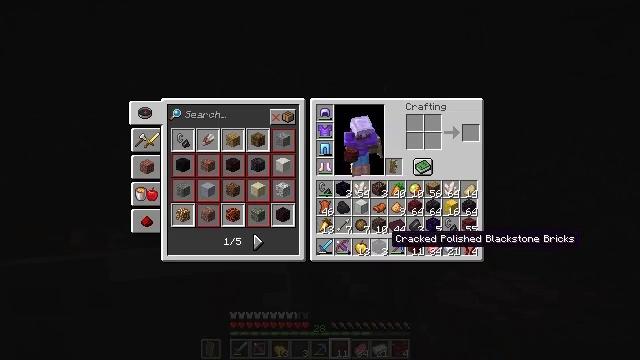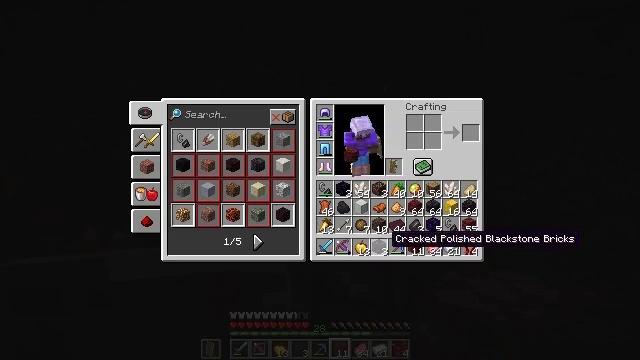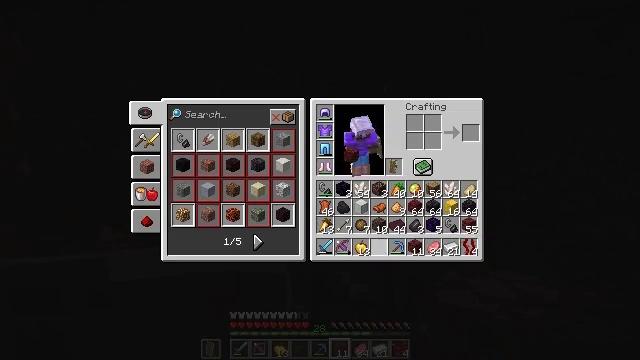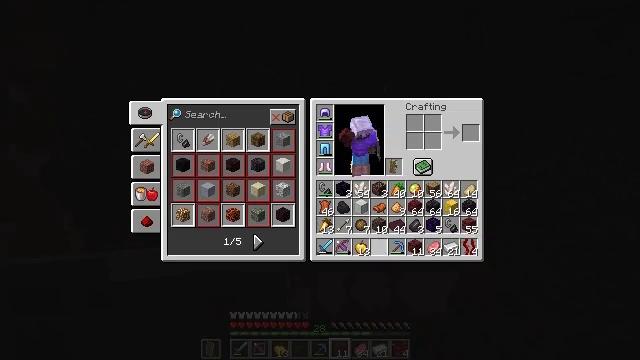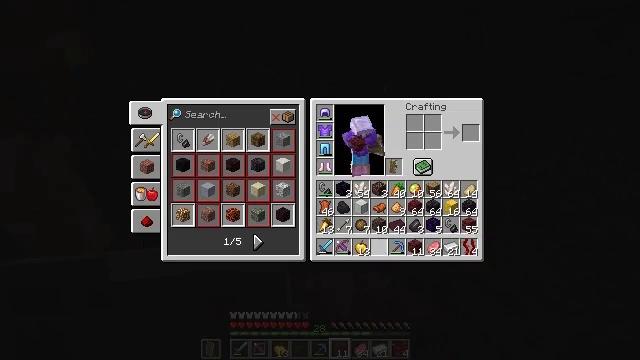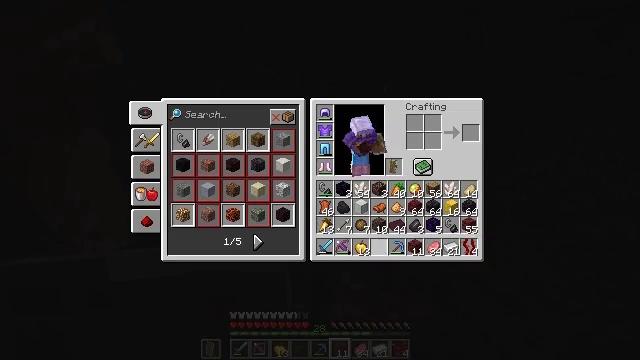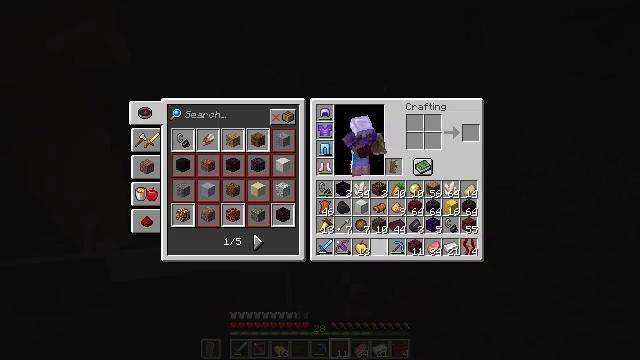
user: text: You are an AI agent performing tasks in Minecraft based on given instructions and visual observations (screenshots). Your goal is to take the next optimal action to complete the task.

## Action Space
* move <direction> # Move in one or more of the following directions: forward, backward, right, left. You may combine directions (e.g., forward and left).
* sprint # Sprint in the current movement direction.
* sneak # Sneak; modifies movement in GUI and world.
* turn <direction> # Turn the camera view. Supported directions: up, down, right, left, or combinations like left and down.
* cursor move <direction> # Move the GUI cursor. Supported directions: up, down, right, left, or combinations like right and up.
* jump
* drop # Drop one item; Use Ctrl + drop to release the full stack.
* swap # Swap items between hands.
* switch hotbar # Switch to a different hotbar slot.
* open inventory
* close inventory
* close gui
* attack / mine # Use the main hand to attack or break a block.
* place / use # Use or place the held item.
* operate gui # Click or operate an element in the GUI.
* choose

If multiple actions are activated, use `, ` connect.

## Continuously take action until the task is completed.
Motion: motion action
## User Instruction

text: Drop a cracked polished blackstone bricks.
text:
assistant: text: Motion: sprint
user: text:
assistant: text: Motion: sprint, drop
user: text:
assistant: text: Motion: sprint, drop
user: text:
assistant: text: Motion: sprint
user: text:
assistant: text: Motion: no_op
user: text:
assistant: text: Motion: no_op
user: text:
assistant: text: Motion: no_op